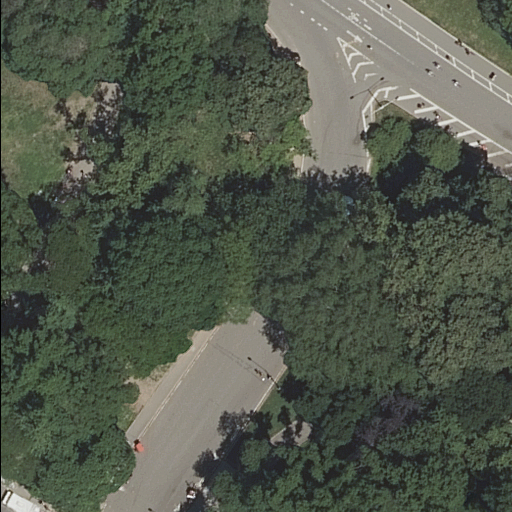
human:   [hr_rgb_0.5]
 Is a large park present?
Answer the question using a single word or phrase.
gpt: yes

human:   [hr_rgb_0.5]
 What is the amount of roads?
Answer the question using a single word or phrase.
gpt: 7

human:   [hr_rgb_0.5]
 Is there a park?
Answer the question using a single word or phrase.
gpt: yes

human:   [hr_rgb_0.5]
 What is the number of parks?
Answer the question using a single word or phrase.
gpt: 1

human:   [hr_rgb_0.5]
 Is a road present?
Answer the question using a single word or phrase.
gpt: yes

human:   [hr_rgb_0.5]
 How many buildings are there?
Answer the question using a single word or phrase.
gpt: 0

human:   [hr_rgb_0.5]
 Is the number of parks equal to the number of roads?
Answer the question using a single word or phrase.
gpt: no

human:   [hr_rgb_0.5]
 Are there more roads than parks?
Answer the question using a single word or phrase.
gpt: yes

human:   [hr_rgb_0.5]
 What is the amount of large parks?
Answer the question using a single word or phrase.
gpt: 1

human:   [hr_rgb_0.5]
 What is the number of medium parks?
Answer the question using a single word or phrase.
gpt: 0

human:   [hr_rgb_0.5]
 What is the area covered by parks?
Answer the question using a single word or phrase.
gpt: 10625m2

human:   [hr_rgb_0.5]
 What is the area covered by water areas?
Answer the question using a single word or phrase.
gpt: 0m2

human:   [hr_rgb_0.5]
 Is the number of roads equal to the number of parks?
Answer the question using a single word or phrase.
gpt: no

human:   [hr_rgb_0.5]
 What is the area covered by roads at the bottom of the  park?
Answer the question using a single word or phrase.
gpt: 0m2

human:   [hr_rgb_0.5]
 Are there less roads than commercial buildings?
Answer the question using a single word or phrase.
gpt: no

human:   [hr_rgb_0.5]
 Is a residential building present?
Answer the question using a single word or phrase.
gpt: no

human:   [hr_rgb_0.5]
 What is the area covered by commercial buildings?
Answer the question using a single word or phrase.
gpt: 0m2

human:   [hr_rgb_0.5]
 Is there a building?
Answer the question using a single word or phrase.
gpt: no

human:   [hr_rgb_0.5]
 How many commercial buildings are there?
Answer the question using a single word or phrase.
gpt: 0

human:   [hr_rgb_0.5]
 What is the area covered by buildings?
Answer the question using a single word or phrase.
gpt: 0m2

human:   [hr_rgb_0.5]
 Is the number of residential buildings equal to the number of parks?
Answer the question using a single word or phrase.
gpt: no

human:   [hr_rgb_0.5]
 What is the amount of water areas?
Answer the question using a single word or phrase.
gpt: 0

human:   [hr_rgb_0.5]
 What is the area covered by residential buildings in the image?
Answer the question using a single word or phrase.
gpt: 0m2

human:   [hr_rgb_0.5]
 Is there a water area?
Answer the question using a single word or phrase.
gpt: no

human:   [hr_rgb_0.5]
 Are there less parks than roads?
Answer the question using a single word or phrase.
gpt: yes

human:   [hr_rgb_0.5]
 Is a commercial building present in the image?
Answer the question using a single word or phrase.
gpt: no

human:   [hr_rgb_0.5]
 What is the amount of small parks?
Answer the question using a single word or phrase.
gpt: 0

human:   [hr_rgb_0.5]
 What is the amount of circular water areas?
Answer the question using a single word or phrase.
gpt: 0

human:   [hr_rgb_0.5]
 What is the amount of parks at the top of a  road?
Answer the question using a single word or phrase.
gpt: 1

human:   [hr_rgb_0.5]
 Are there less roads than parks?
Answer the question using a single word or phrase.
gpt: no

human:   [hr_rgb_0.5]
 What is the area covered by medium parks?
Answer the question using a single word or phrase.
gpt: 0m2

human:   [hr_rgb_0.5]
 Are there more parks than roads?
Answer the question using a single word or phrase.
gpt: no

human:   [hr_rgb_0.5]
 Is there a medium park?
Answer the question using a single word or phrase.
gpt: no

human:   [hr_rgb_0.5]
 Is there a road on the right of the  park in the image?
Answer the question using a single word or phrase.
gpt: no

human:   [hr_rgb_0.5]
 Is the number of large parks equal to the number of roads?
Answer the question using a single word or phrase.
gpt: no

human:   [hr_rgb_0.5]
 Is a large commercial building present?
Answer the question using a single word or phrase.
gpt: no

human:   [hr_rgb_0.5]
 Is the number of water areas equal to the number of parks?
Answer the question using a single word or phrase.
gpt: no

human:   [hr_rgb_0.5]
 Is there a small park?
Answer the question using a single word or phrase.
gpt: no

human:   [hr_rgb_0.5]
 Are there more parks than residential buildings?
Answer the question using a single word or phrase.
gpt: yes

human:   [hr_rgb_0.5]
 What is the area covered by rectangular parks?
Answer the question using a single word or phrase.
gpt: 10625m2

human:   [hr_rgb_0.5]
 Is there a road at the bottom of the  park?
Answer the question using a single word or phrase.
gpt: yes

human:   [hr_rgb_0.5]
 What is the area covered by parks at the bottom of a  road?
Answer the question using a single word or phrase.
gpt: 0m2

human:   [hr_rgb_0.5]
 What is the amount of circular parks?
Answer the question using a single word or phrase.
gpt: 0

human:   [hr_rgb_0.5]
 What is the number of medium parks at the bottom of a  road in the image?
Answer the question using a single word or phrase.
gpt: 0

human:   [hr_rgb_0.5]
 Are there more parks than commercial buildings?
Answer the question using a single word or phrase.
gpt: yes

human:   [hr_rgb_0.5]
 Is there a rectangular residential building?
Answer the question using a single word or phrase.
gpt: no

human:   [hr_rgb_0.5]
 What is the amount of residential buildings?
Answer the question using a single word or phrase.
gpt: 0

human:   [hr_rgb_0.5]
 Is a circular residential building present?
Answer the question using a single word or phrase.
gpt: no

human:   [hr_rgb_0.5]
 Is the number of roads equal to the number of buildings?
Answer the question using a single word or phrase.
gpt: no

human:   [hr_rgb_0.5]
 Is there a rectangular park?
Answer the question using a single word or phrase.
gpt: yes

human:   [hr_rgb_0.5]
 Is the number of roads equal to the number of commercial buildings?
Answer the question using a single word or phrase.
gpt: no

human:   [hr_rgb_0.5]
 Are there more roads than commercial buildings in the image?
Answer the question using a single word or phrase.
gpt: yes

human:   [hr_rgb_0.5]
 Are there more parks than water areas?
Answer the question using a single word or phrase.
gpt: yes

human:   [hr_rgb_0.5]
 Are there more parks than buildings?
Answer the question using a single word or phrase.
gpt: yes

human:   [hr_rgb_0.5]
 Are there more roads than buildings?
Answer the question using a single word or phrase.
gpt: yes

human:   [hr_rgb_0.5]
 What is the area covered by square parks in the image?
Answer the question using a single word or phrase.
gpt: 0m2

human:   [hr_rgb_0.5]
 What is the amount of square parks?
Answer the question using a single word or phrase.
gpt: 0

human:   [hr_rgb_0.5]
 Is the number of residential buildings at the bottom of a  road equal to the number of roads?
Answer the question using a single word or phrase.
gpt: no

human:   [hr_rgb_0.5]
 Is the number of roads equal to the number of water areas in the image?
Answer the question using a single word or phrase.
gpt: no

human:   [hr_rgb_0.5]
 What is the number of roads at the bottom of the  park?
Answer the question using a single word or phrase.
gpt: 7

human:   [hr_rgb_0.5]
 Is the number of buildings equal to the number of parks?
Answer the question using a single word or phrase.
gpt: no

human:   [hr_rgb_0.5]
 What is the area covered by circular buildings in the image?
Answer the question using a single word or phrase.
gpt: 0m2

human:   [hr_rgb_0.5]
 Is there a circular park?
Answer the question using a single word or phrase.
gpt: no

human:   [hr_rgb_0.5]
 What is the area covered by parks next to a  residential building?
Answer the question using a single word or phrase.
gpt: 0m2